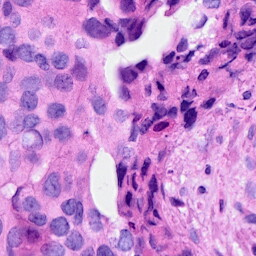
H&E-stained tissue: Breast